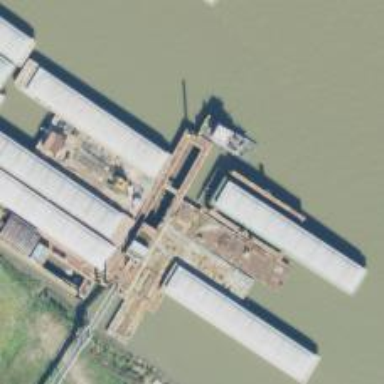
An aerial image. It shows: Man-made pier.